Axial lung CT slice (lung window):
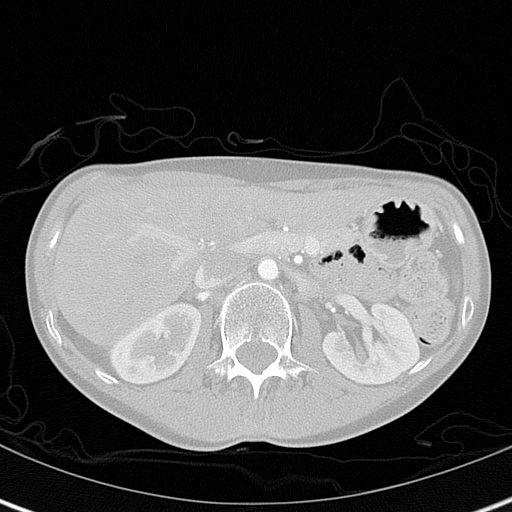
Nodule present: no